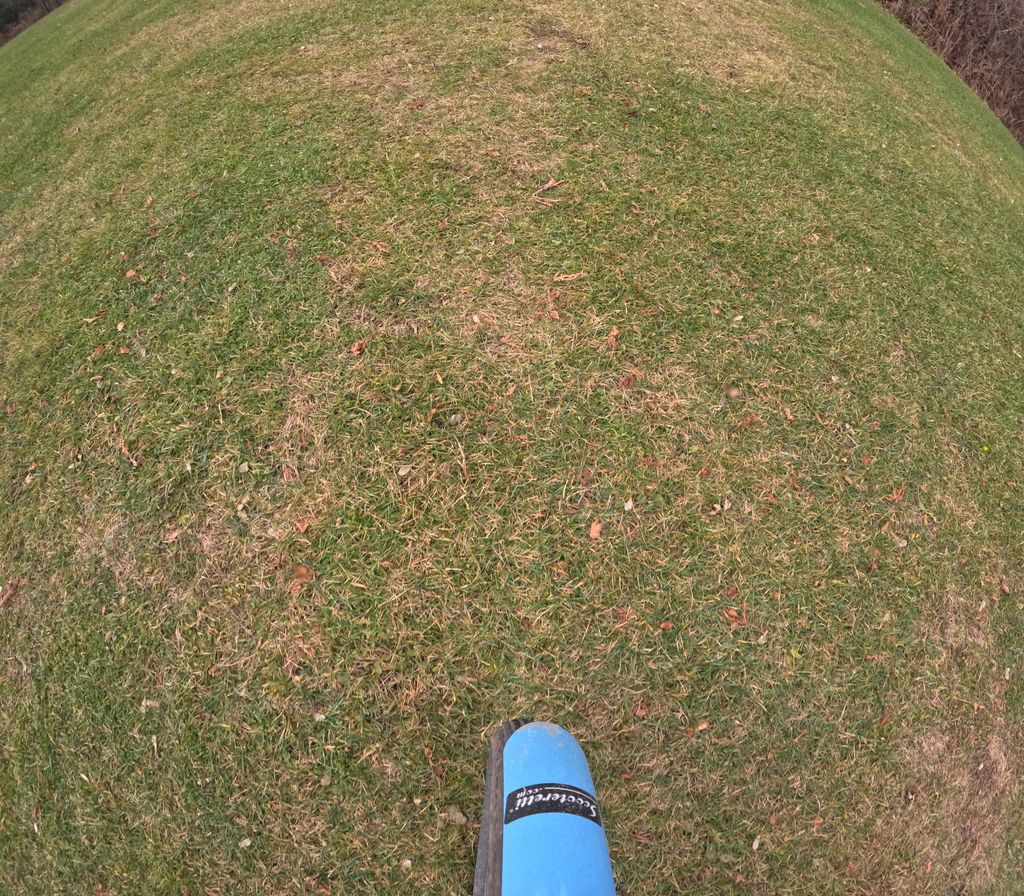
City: ottawa-gatineau